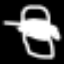
Label: hourglass